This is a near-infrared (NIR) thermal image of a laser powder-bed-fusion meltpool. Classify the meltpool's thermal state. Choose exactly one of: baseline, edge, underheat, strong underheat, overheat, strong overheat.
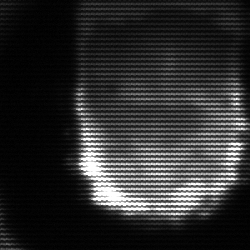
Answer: baseline